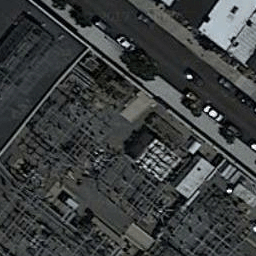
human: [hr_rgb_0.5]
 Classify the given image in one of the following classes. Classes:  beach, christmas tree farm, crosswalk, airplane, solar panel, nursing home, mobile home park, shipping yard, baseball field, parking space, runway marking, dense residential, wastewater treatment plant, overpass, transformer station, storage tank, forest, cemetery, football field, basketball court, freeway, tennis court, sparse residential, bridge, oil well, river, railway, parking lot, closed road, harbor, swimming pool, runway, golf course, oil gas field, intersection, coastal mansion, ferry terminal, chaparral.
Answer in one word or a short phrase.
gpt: transformer station